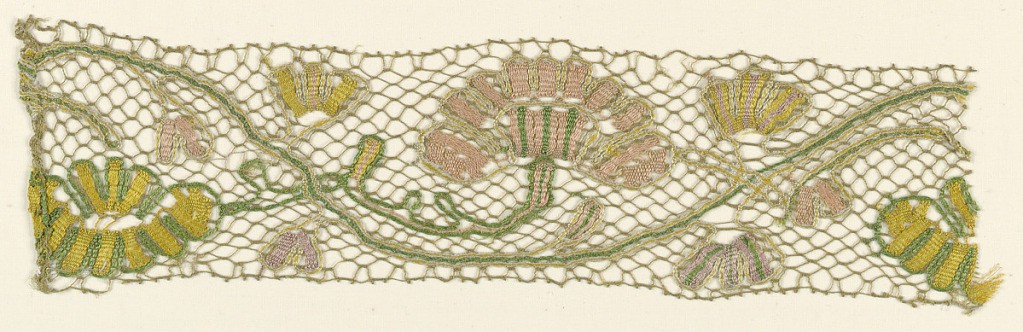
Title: Fragment
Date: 17th century
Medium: silk Technique: bobbin lace
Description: Multicolored pattern of a serpentine stem with branching flowers.